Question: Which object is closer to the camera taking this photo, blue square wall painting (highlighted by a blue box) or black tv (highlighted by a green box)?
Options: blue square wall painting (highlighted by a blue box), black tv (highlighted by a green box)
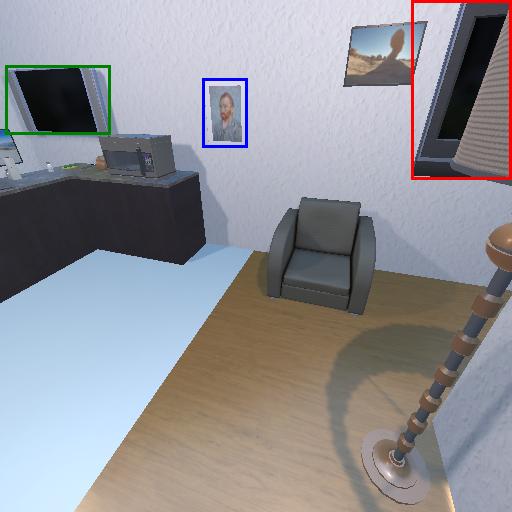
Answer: blue square wall painting (highlighted by a blue box)